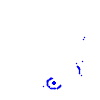
Particle: kaon